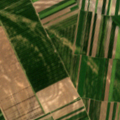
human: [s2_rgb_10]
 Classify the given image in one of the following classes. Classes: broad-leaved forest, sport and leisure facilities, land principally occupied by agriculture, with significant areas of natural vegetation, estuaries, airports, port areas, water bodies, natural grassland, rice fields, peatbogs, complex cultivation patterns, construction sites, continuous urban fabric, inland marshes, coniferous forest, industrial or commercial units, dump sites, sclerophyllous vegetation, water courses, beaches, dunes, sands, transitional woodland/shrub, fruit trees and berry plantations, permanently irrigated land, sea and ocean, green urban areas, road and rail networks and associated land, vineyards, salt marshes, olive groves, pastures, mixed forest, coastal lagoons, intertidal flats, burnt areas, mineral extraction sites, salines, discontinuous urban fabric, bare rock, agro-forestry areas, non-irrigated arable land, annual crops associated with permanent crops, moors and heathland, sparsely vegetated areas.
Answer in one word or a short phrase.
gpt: non-irrigated arable land, transitional woodland/shrub